Question: I have an action that does 2 things, first it will change the application state and second it makes a call out to a webservice. When the webservice sends it's response, it will affect the current application state.
Lets say I have the above setup. 'Method1()' calls the webservice and causes the state to change from 'A' to 'B'. After the 'Method1()' call up to the 'Finish()' call, the status can change from 'B' to 'C', 'B' to 'Success', etc..
If 'B' changes to 'Success', it could also then change from 'Success' to 'C'.
How would I tie in the 'Success' and 'Fail' states when the state can be set at any point after the 'Method1()' action?
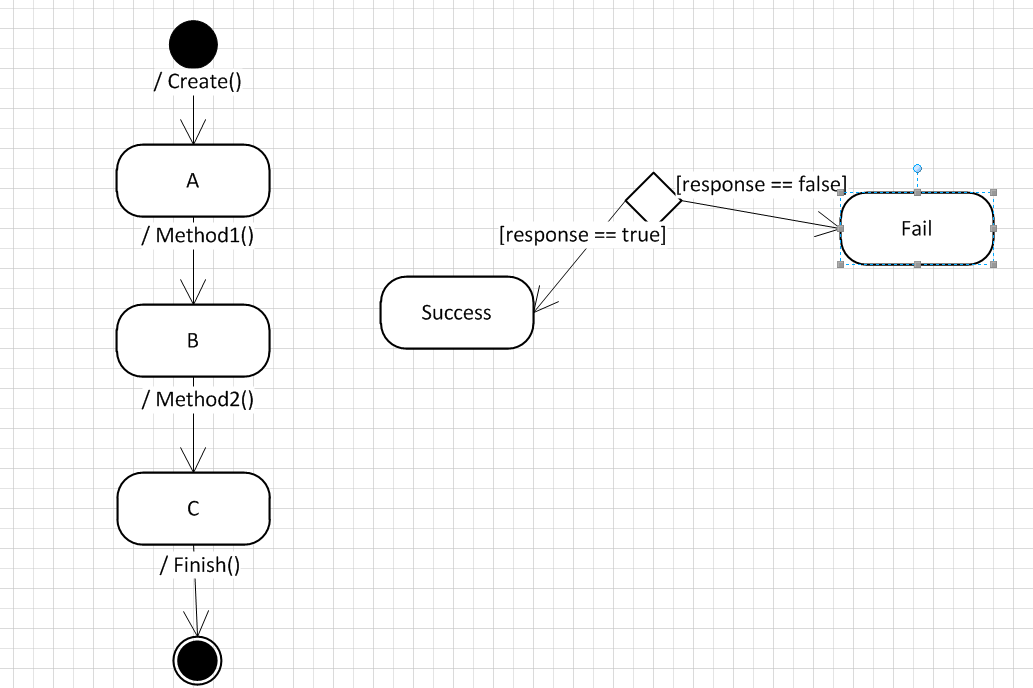
Answer: I am not sure to really understood your whole issue but for designing your problem I would use events.
A transition can be trigger when an event occurs so I would create an "ReceiveResponse" event and a transition between state B and the decision Node (as depicted below).
This models the fact that if you state machine is in state B and receive a response the transition is triggered and will, according to the value of the response, change is status from B to Success or Fail.

Maybe could you describe a little more the possible transition or state possible? Is it possible for your object to be in two state at the same time?
Hoping it helps,
EBR